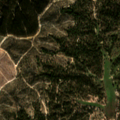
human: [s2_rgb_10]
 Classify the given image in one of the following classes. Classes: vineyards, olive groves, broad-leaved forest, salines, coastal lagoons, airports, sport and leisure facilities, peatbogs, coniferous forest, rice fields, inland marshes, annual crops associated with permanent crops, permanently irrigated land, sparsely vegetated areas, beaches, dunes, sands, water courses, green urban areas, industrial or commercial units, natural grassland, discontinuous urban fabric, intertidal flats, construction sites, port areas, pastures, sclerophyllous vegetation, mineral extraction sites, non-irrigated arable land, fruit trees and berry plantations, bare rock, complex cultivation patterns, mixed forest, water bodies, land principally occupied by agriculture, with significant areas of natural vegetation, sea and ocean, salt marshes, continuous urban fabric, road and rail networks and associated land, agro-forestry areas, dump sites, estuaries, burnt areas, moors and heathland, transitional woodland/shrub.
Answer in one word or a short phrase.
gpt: broad-leaved forest, coniferous forest, transitional woodland/shrub